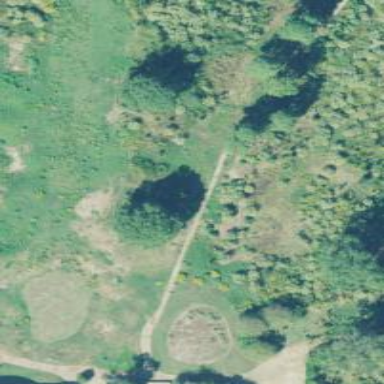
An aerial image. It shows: Footway that resembles golf path.